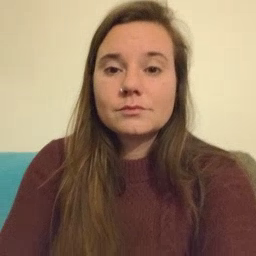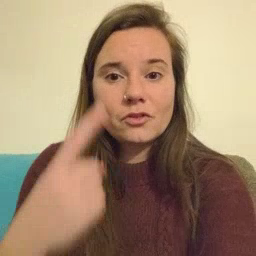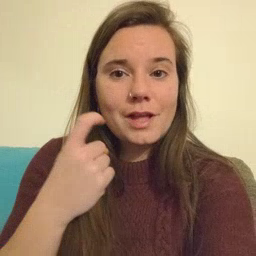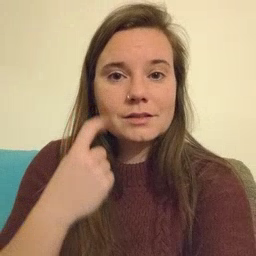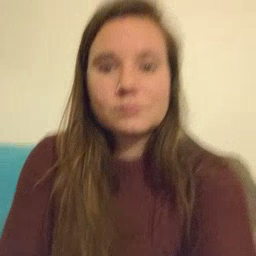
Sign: cry